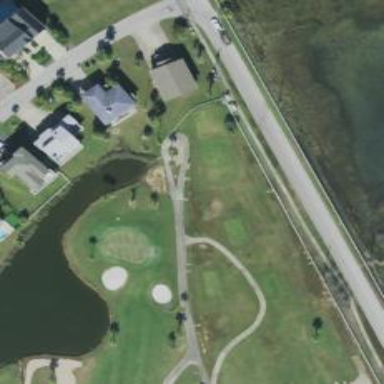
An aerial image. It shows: Path used for both walking and golf.